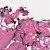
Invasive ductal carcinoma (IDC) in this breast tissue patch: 0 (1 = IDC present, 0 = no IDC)